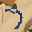
Label: 7